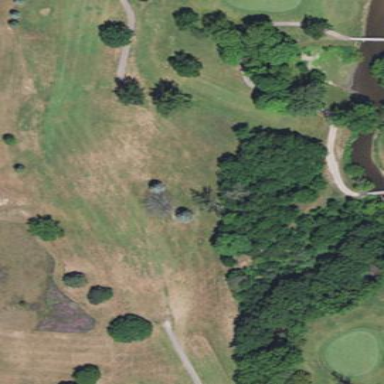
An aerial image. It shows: Rough grassy area used for golf.